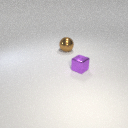
large brown metal sphere to the left of small purple metal cube